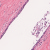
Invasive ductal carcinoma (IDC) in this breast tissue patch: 0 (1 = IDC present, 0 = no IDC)